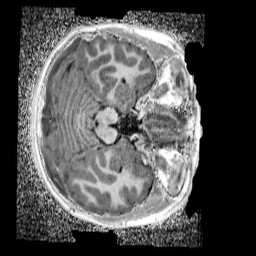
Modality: UNIT1_denoised
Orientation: axial
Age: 10
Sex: male
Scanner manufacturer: siemens
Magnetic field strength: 3 T
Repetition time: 4 s
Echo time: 0.00299 s